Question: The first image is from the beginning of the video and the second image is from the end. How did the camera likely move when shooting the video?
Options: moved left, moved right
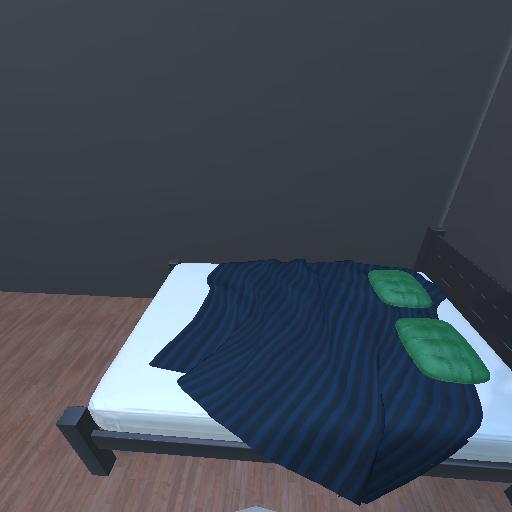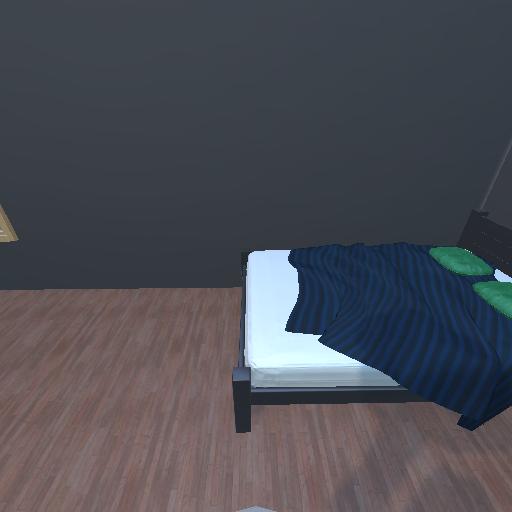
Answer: moved left